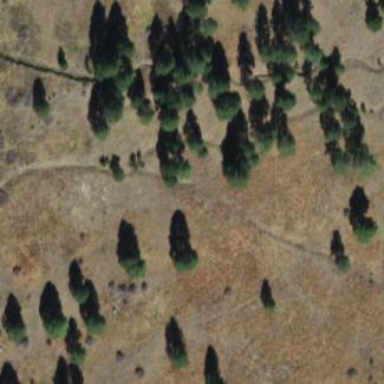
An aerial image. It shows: Woodland with evergreen needle-leaved trees.